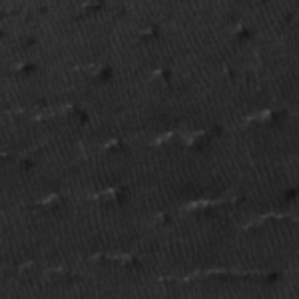
Label: frost